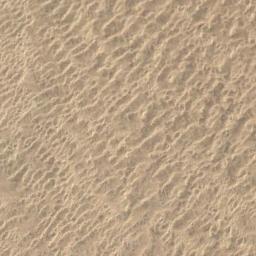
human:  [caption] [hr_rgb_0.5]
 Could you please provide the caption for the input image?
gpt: The desert has yellow sand and some small trellis dunes .

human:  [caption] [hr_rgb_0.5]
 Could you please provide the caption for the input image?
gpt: The desert is full of white sand .

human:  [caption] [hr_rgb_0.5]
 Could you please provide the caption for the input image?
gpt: There is some vegetation in this desert .

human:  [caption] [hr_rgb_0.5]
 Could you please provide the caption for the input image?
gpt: This is a yellow desert with dense wavy stripes .

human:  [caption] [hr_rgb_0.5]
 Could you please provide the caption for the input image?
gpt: A piece of desert is dusty, barren and desolate .